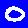
Digit: 0